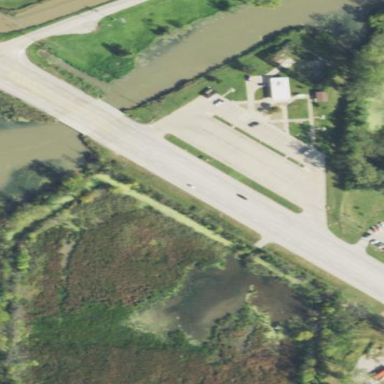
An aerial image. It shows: Rest area on the road.